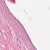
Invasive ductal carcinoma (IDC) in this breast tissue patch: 0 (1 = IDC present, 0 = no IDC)